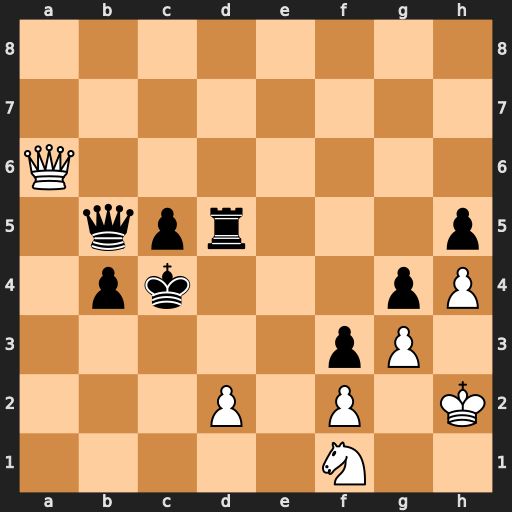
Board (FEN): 8/8/Q7/1qpr3p/1pk3pP/5pP1/3P1P1K/5N2
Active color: w
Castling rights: -
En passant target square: -
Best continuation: Ne3+ Kb3 Qxb5